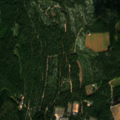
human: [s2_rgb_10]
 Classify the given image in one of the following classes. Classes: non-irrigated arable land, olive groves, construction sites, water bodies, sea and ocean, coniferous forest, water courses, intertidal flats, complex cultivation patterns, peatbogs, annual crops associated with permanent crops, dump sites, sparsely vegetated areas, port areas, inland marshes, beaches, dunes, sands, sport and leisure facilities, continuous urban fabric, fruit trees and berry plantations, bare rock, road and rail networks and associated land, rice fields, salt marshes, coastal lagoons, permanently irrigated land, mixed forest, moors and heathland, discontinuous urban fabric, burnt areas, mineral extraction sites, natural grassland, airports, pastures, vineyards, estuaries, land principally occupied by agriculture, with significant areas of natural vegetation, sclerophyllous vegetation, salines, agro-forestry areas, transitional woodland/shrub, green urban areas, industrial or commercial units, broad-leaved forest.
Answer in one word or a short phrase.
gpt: land principally occupied by agriculture, with significant areas of natural vegetation, coniferous forest, mixed forest, transitional woodland/shrub